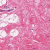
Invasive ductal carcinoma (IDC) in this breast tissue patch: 0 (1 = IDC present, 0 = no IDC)